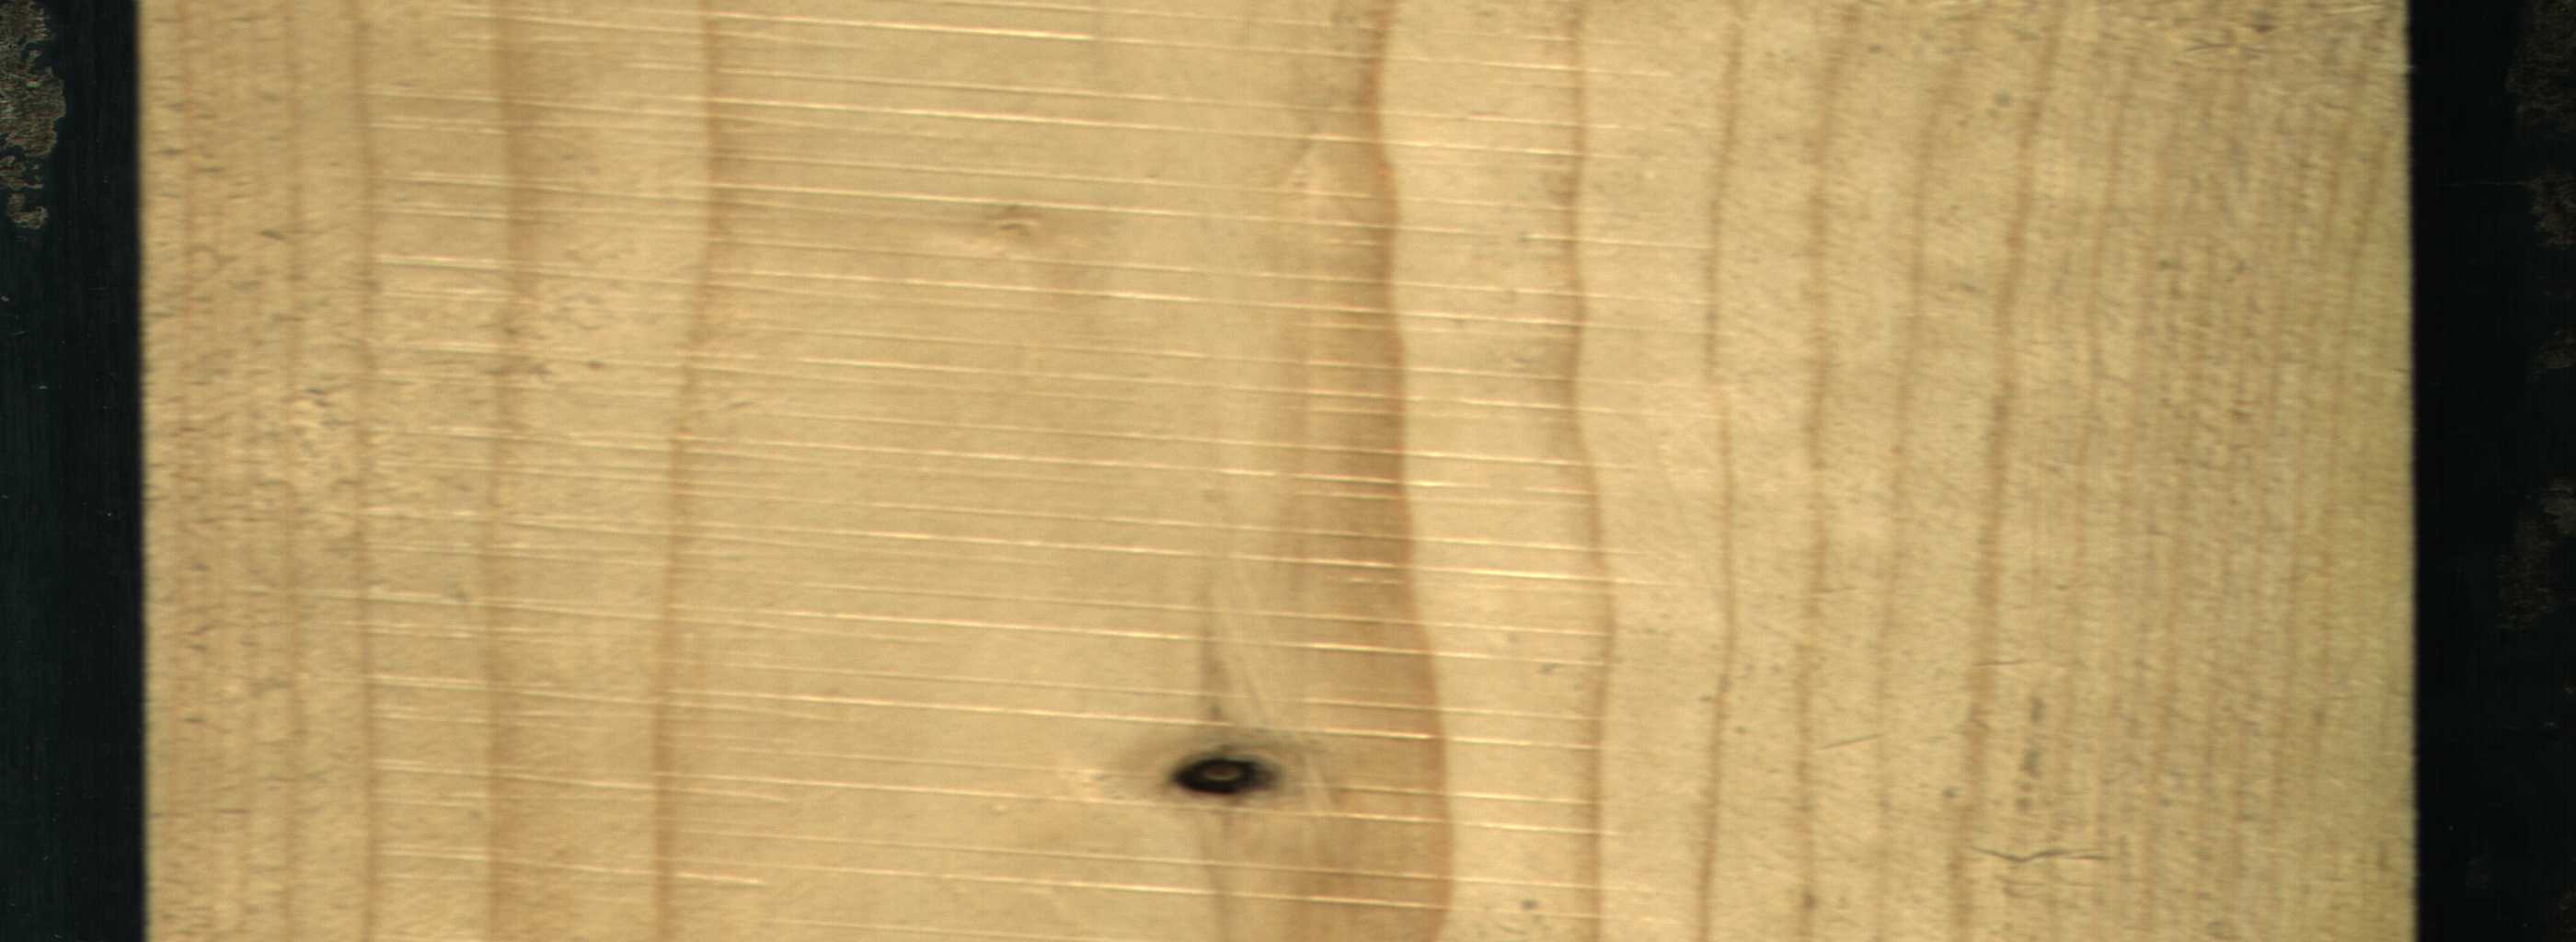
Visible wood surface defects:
Dead_Knot